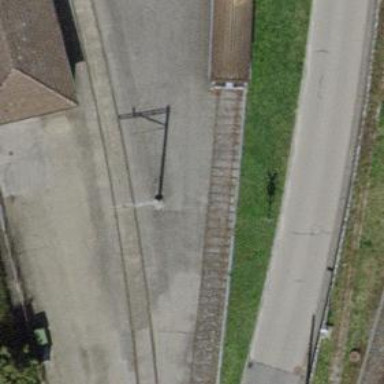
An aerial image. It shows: Rail spur service.